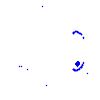
Particle: pion